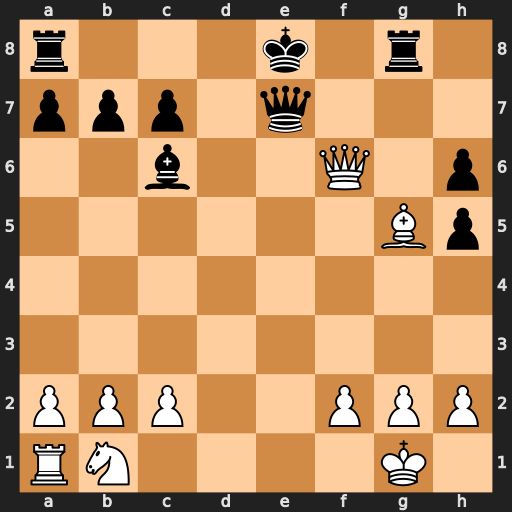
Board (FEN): r3k1r1/ppp1q3/2b2Q1p/6Bp/8/8/PPP2PPP/RN4K1
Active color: w
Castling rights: q
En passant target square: -
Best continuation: Qxe7#